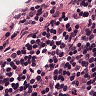
Metastatic tissue present: no